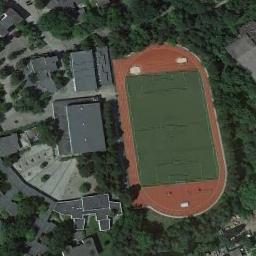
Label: ground_track_field